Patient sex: F
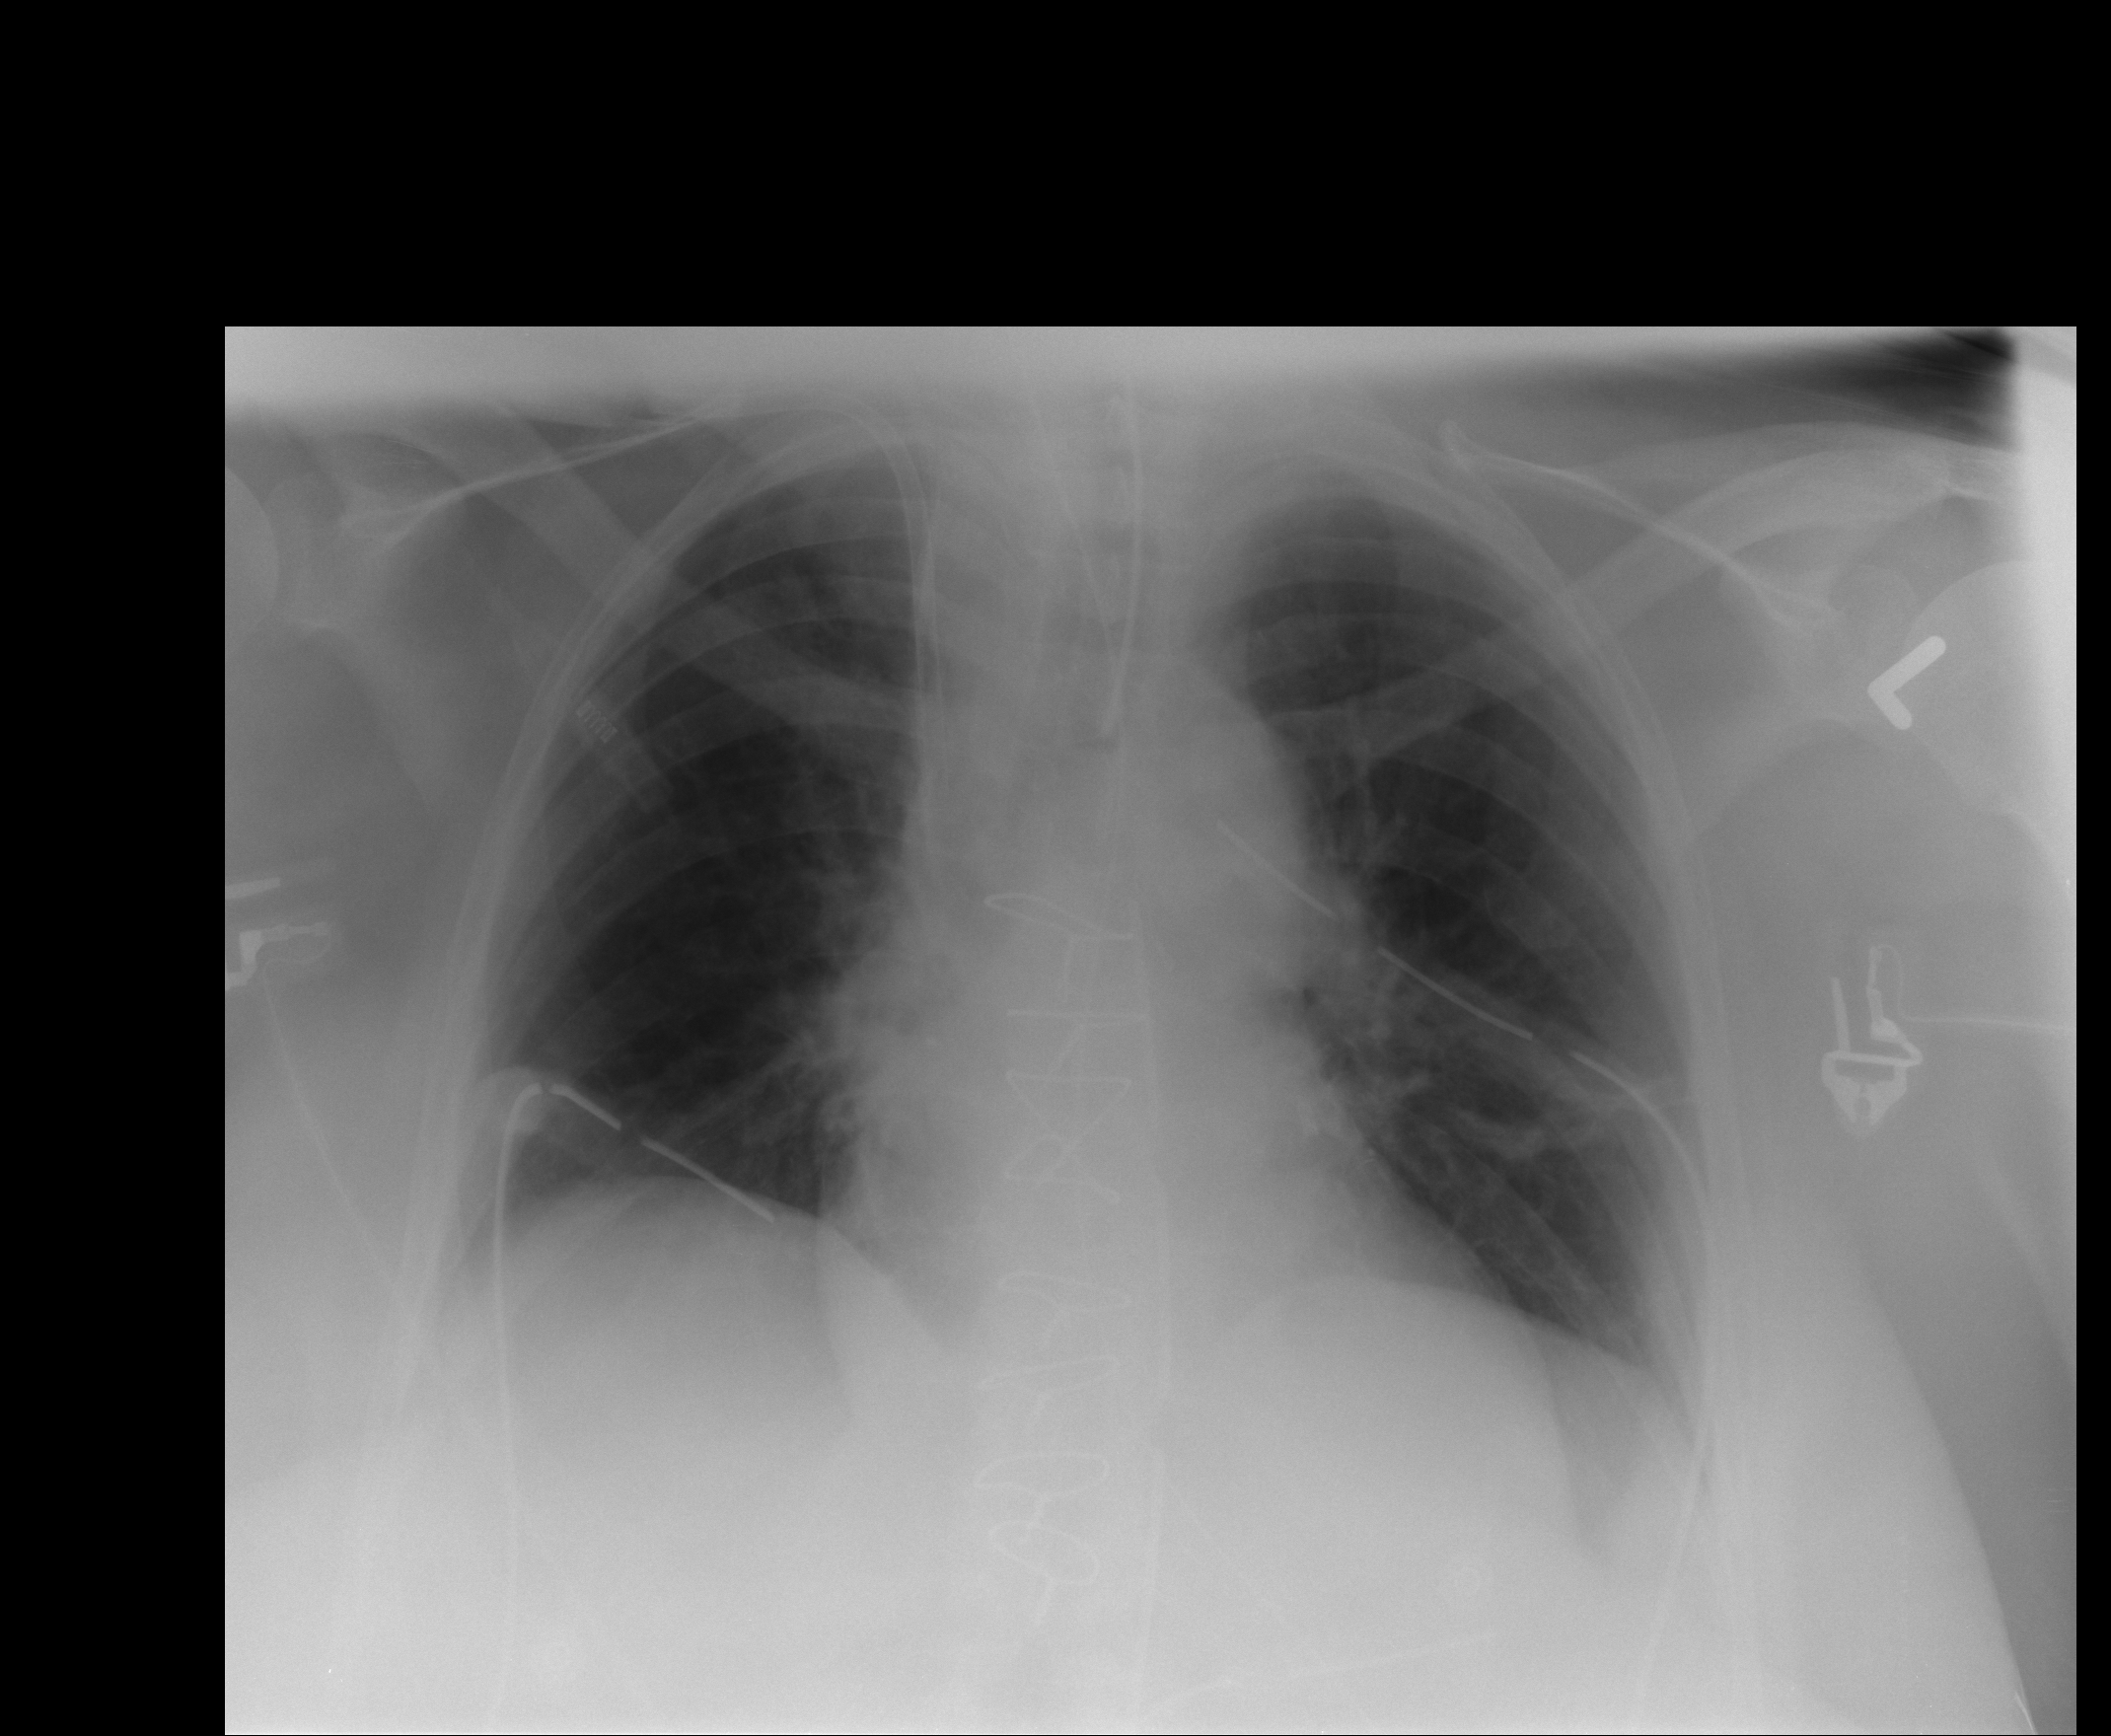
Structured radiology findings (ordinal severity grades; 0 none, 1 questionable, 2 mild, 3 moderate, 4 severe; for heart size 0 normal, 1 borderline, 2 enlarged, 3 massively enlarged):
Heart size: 0
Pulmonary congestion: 2
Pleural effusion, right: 0
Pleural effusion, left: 0
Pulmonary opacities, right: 0
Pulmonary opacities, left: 0
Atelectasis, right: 0
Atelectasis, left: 0